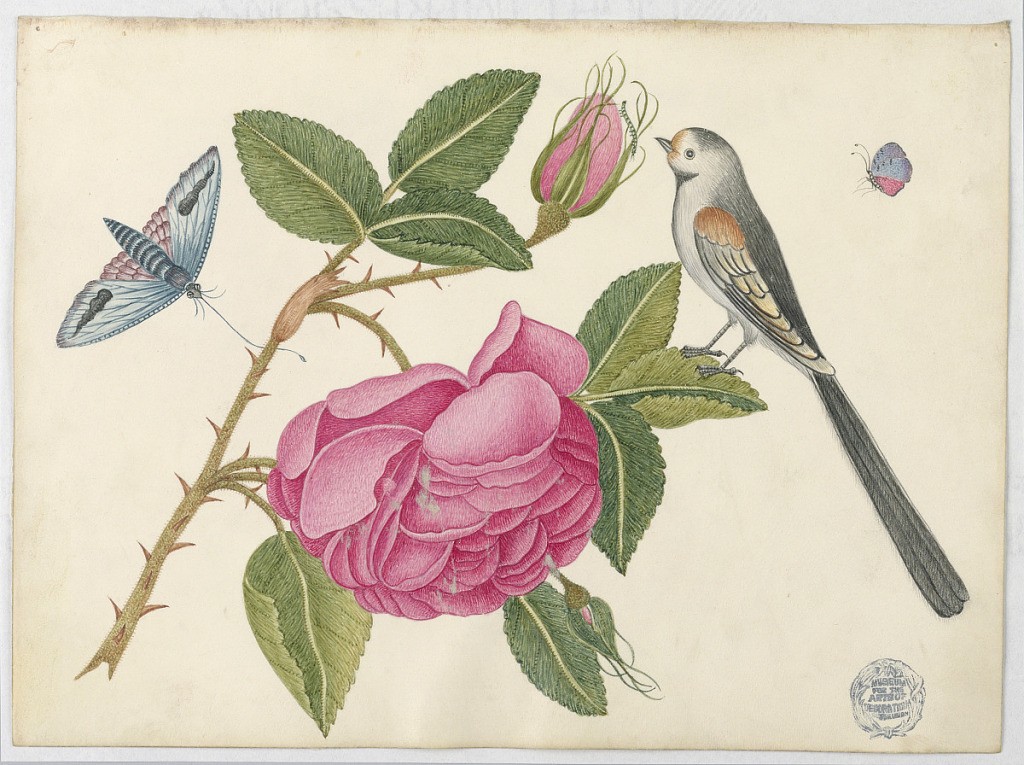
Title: Small Black-and-White Bird on Rose Leaf with Blossoms and Butterflies
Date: ca. 1800–1830
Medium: Pen and ink, graphite on coated wove paper
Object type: Drawing
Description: Small Black-and-White Bird on Rose Leaf with Blossoms and Butterflies